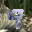
Label: 9